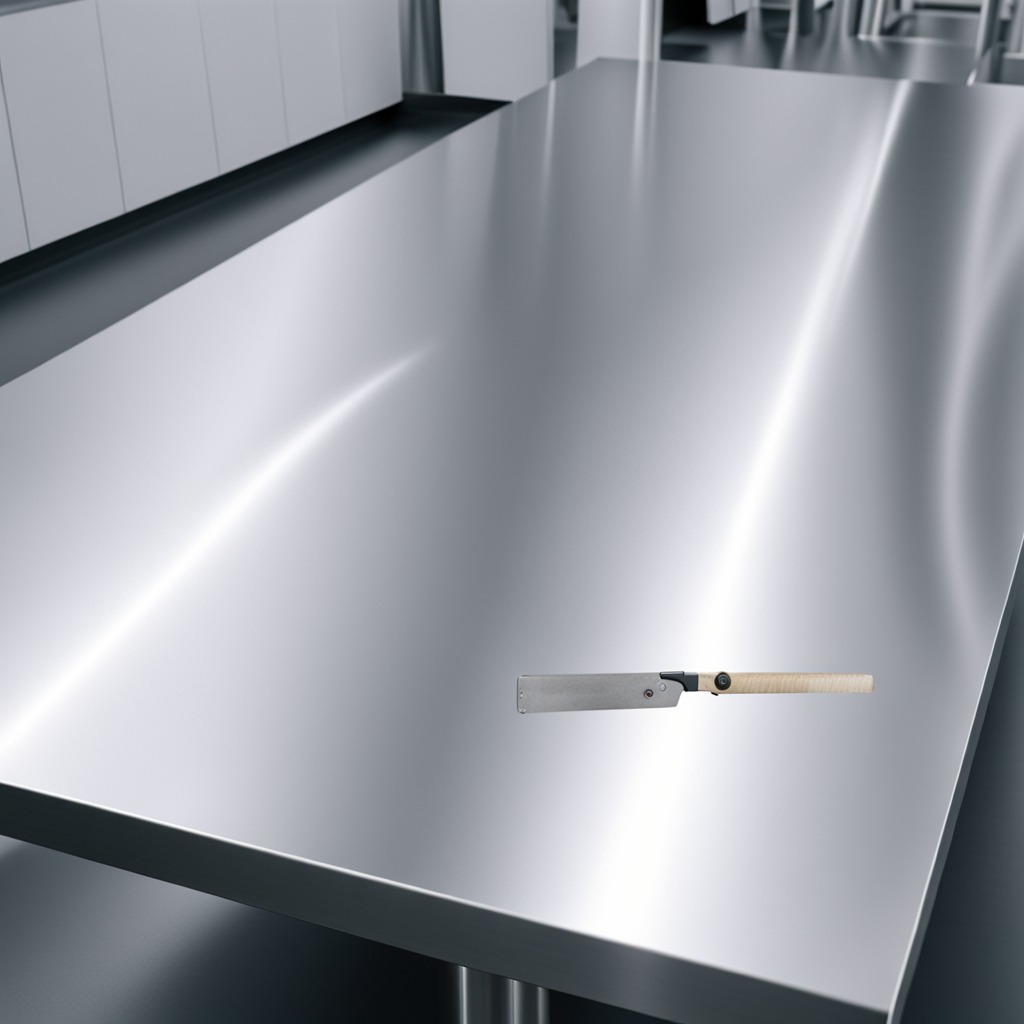
A metal saw is lying on a stainless steel table in a high-end prototyping lab.